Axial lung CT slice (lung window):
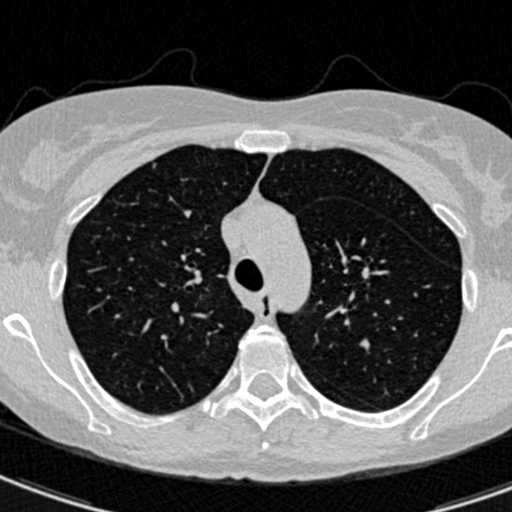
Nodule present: no